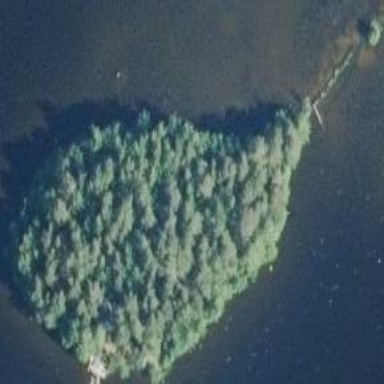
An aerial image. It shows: Islet surrounded by woodland.